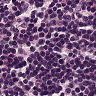
Metastatic tissue present: no